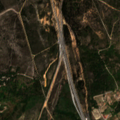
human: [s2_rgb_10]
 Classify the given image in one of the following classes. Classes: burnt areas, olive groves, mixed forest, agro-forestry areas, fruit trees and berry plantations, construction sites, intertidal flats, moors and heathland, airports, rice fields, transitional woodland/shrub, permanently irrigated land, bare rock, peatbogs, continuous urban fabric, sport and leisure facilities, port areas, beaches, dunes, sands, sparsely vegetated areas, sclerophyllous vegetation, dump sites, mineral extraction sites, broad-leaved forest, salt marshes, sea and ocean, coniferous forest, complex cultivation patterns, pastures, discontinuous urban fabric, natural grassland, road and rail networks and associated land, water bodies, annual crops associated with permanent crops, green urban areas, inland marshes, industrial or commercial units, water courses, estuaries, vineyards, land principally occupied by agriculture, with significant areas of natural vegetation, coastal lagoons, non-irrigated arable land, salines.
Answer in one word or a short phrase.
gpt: continuous urban fabric